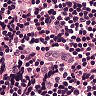
Metastatic tissue present: no